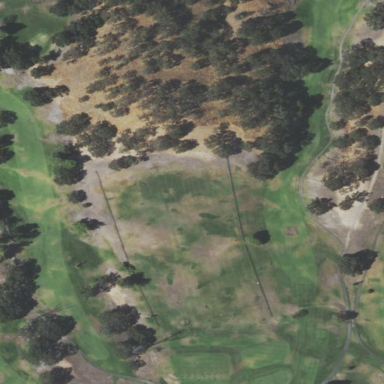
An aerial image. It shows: Grassy area used as driving range for golf.